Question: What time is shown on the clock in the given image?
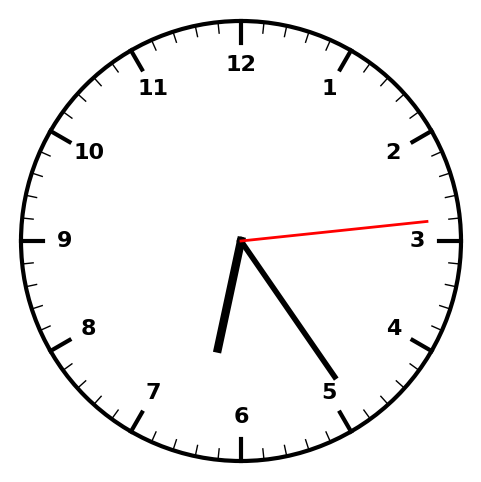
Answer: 06:24:14